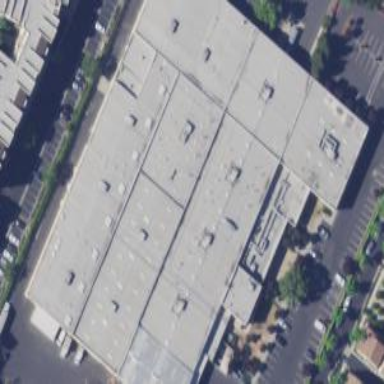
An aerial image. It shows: Warehouse.